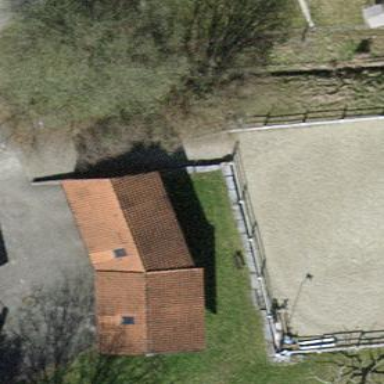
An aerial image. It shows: Group of garages.